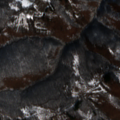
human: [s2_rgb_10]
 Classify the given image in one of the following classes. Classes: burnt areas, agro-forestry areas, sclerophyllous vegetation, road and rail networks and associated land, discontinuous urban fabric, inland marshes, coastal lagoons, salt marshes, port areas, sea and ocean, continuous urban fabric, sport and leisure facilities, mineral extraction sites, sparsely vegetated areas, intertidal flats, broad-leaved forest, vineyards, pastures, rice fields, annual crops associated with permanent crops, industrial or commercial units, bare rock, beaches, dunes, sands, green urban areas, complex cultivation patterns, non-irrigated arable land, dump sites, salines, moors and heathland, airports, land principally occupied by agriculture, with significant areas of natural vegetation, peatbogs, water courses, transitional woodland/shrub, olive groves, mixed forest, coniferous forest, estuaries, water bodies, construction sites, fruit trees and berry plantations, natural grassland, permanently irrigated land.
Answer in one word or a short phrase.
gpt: broad-leaved forest, natural grassland, transitional woodland/shrub